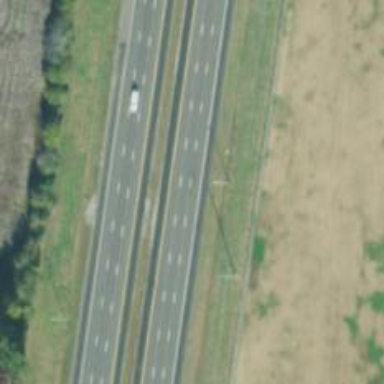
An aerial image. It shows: Trunk highway.